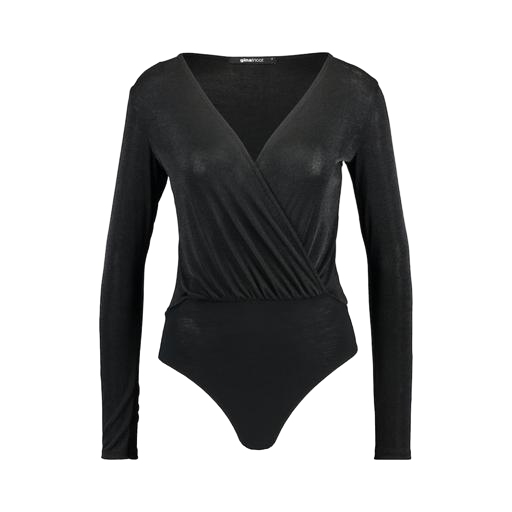
black plunge bodysuit, black mira cape-effect bodysuit, black long-sleeved wrap top, white background